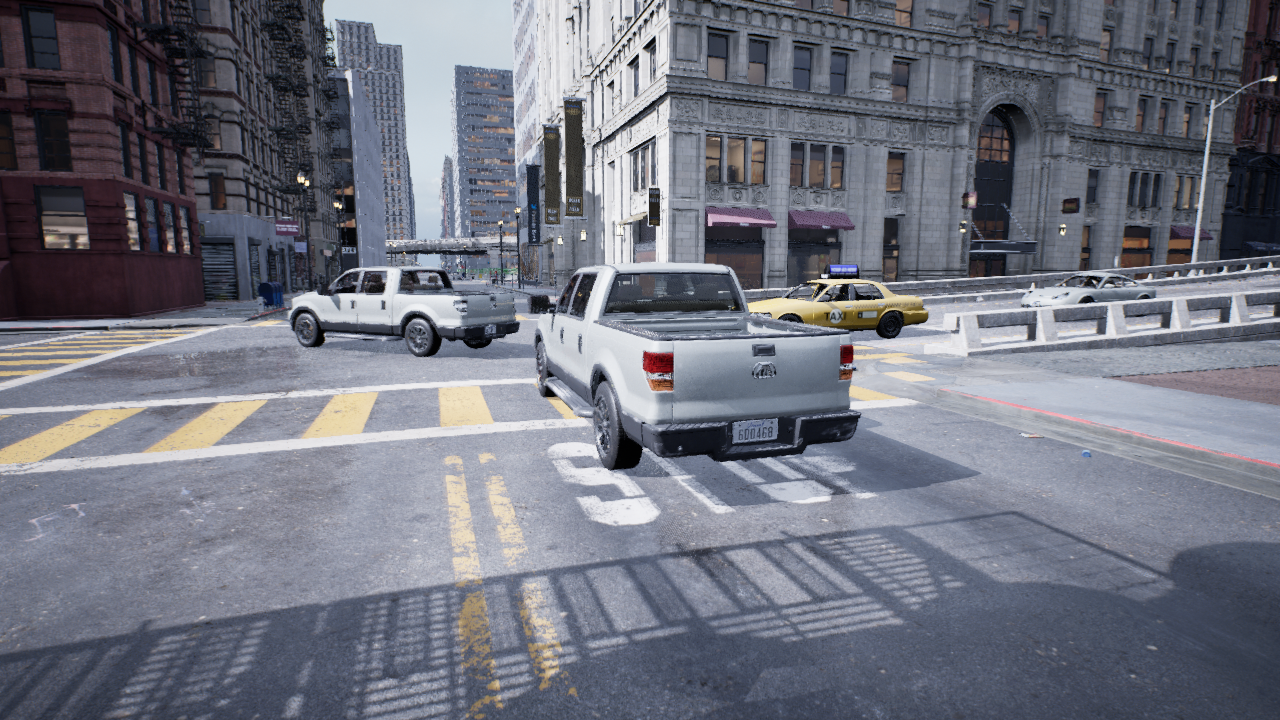
Venue: residential
Lighting: overcast
Vehicle rig: pickup